Interaction volume radius: 5 \u00c5
Interaction volume height: 25 \u00c5
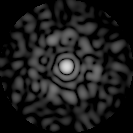
Disorder parameter: 0.8261